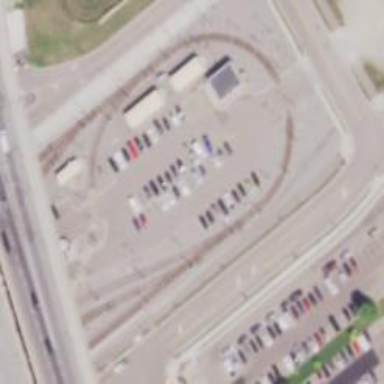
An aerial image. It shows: Light rail service yard with electrified contact lines.